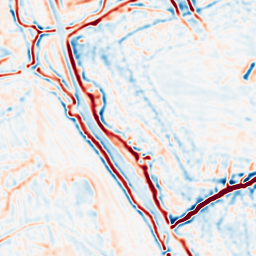
Category: multiscale
Decomposition family: log
Decomposition parameters: sigma: 2
Upsampling method: quadratic
Upsampling parameters: scale: 2
Upsampling scale: 2